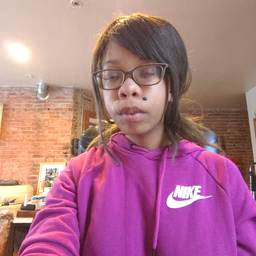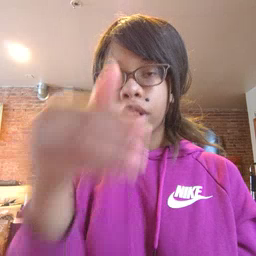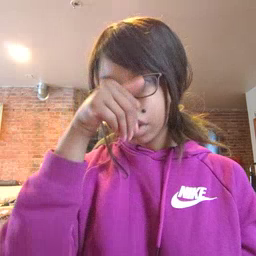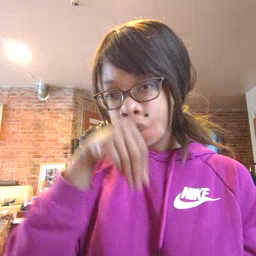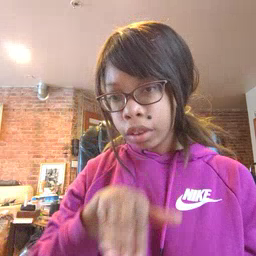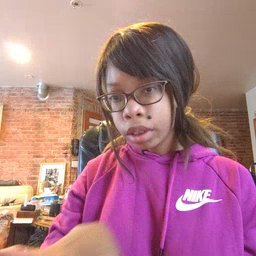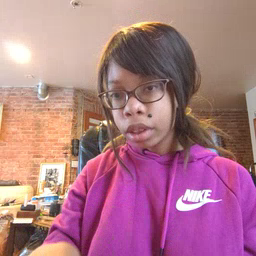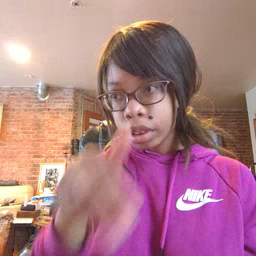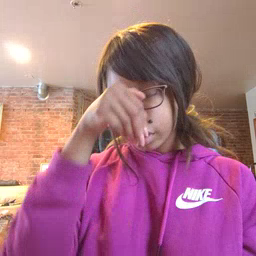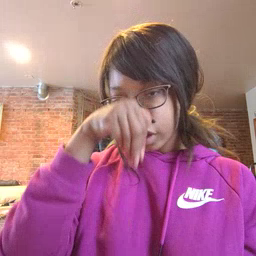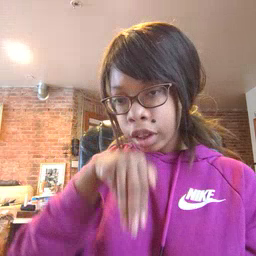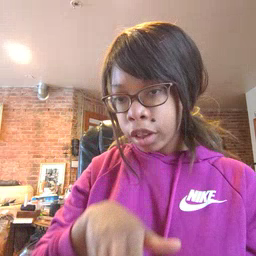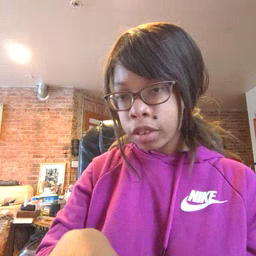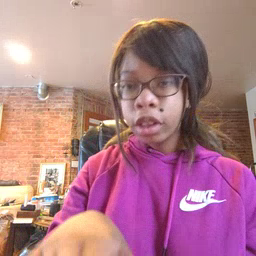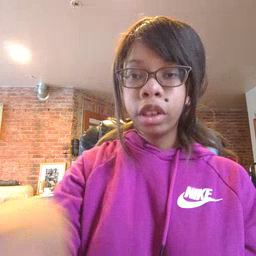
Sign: elephant